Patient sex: M
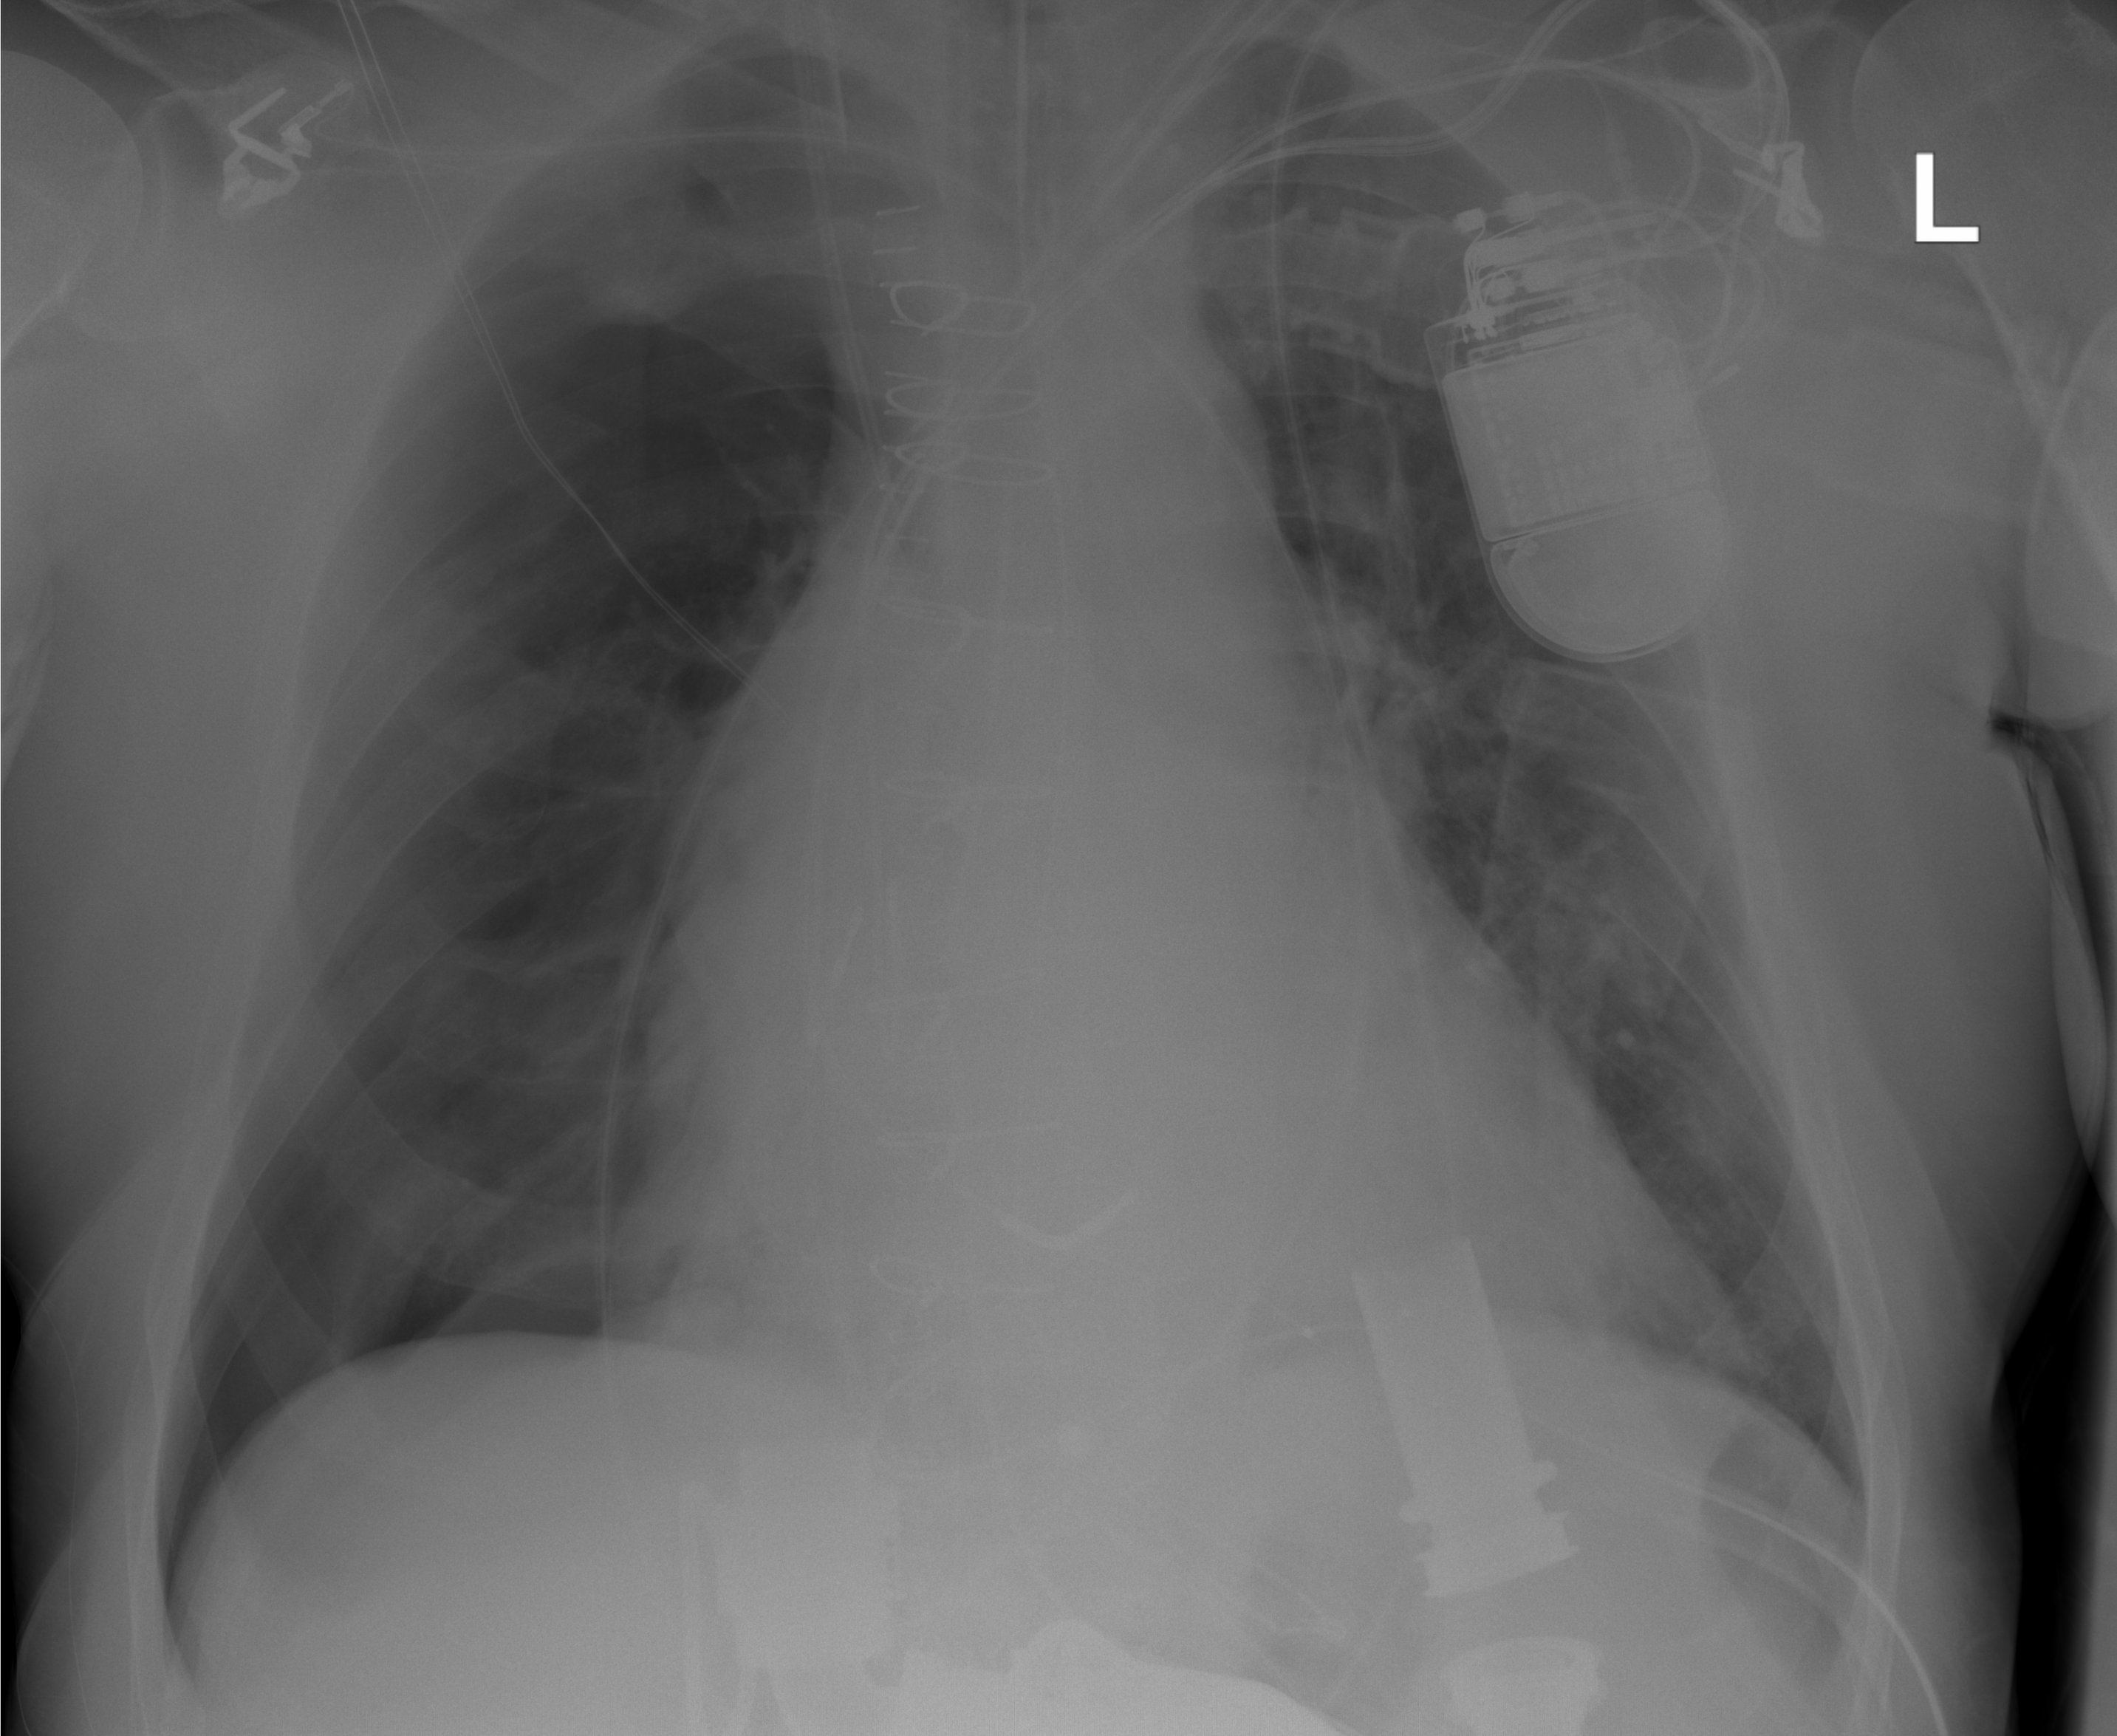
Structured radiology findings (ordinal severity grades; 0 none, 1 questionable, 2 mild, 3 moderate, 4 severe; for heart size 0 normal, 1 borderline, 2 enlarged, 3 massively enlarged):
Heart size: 2
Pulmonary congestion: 2
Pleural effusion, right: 0
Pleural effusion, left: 0
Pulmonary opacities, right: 0
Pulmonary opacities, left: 0
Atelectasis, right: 3
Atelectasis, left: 2